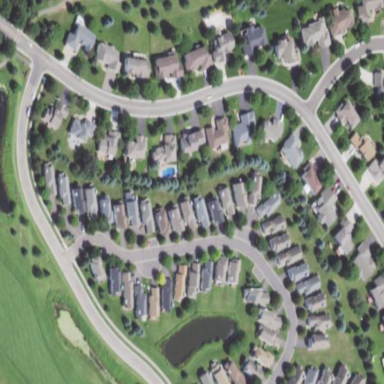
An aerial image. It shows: Residential area composed of single-family homes.